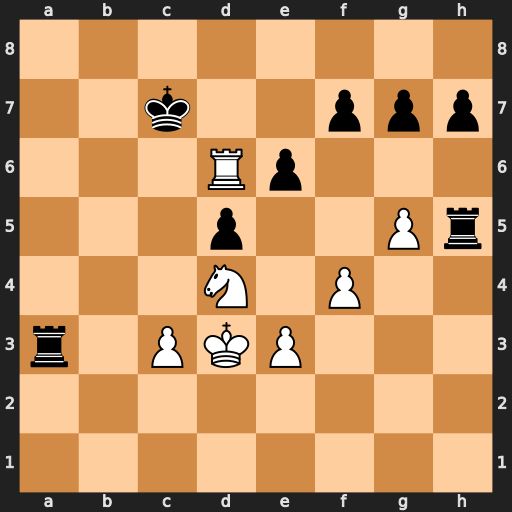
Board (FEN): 8/2k2ppp/3Rp3/3p2Pr/3N1P2/r1PKP3/8/8
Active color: w
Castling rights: -
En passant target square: -
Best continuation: Nb5+ Kc8 Nxa3